Question: I have a list of values in a column 1, now I want to get the sum of next 5 row values or 6 row values like below and populate the value in appropriate column.

for example if you see 1st row value of the column 'next-5row-value' would be the sum of values from the current row to the next 5 rows which would be 9 and the next column would be sum of next 5 row values from that reference point.
I am trying to write functions to loop through to arrive at the sum. Is there an efficient way . can some one help me out. I am using postgres, greenplum . Thanks!
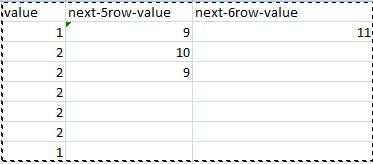
Answer: for example if you have this simple table:
'''
sebpa=# \d numbers
Table "public.numbers"
Column | Type | Modifiers
--------+---------+------------------------------------------------------
id | integer | not null default nextval('numbers_id_seq'::regclass)
i | integer |
sebpa=# select * from numbers limit 15;
id | i
------+---
3001 | 3
3002 | 0
3003 | 5
3004 | 1
3005 | 1
3006 | 4
3007 | 1
3008 | 1
3009 | 4
3010 | 0
3011 | 4
3012 | 0
3013 | 3
3014 | 2
3015 | 1
(15 rows)
'''
you can use this sql:
'''
sebpa=# select id, i, sum(i) over( order by id rows between 0 preceding and 4 following) from numbers;
id | i | sum
------+---+-----
3001 | 3 | 10
3002 | 0 | 11
3003 | 5 | 12
3004 | 1 | 8
3005 | 1 | 11
3006 | 4 | 10
3007 | 1 | 10
3008 | 1 | 9
3009 | 4 | 11
3010 | 0 | 9
3011 | 4 | 10
3012 | 0 | 10
3013 | 3 | 13
3014 | 2 | 15
3015 | 1 | 17
3016 | 4 | 20
3017 | 3 | 17
--cutted output
'''